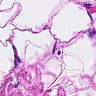
Metastatic tissue present: no